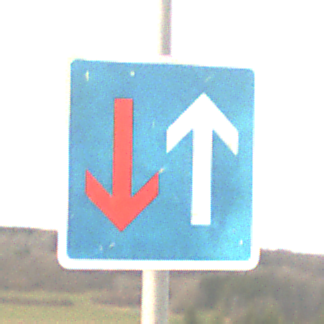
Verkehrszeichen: VorrangVorGegenverkehr
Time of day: SunriseSunset
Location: Outdoor (Nature)
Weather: PartlyCloudy
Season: NotSpecified
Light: Natural